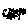
Label: star